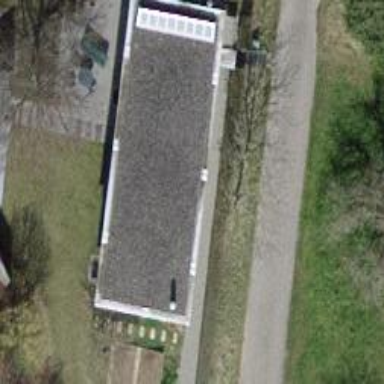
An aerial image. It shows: Detached building.